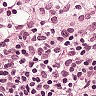
Metastatic tissue present: no